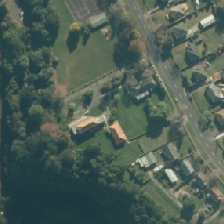
Land cover: urban_build_up